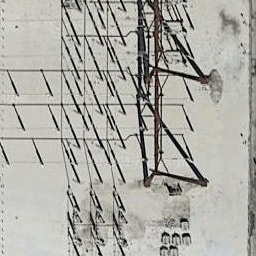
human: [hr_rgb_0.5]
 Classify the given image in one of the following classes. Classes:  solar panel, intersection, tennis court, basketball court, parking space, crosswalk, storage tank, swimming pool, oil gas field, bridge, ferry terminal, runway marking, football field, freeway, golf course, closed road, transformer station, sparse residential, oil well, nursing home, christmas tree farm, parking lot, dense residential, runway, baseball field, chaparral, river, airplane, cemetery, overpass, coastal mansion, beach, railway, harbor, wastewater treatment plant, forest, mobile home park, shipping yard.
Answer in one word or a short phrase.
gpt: transformer station